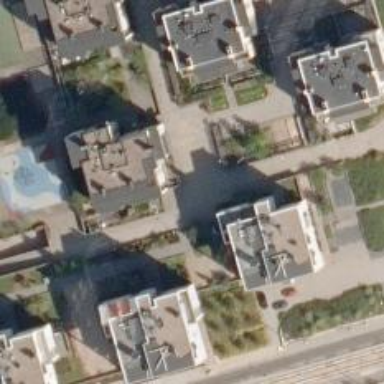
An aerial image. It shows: Living street.